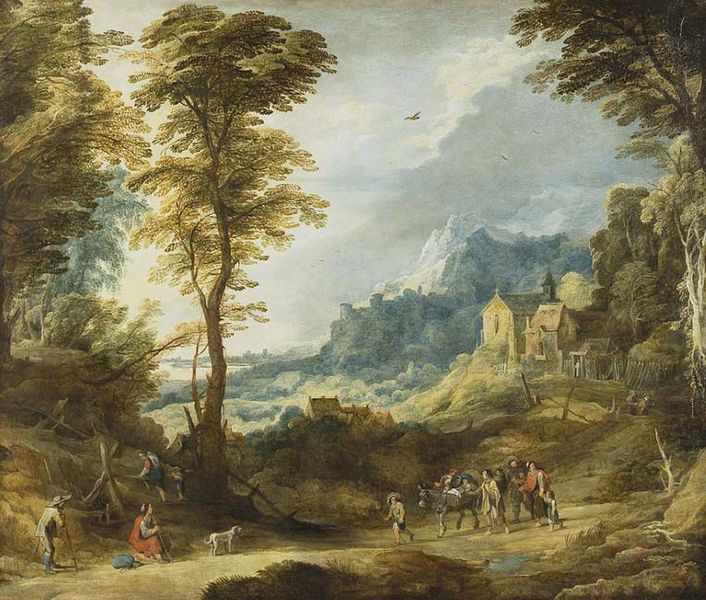
Titel: Gebirgslandschaft mit Pilgern und fahrendem Volk
Künstler: Josse de Momper
Standort: Karlsruhe
Institution: Staatliche Kunsthalle Karlsruhe
Schlagwörter: adler, baum, berg, blau, blätter, felsen, gemälde, gewitter, gruppe, himmel, mann, meer, schatten, vogel, wasser, wolken, aquarell, bäume, frauen, grün, kirchturm, landschaft, menschen, see, sitzen, stadt, äste, abend, braun, frau, grau, hell, holz, hut, licht, männer, strasse, weiss, zeichnung, ausblick, gebäude, gras, haus, hund, rot, schloss, schnee, tier, tiere, weg, wiese, wolke, zaun, gesellschaft, leute, malerei, mensch, stein, bild, öl, feld, ferne, horizont, häuser, hügel, kalt, natur, stamm, vögel, weite, busch, büsche, gebüsch, hütte, kirche, pfad, sonne, land, gewand, familie, kind, tal, wald, arbeit, bauern, esel, fliegen, genre, kinder, pferd, pferde, reiter, stock, turm, reiten, pfütze, sommer, genremalerei, italien, ort, stab, gepäck, berge, farben, fels, gebirge, gipfel, hang, zug, dorf, dächer, farbe, berglandschaft, schlucht, bauernhof, herbst, rast, arbeiter, ölgemälde, balken, junge, nazarener, bauer, flucht, tusche, burg, gemalt, türme, wandern, wurzel, alpen, bergspitze, wälder, lichtung, jesus, reise, wanderer, begegnung, kapelle, bettler, balu, lasttier, packesel, caspar david friedrich, rucksack, wanderstock, maria, auszug, gespann, reisende, hirte, hirten, hirtin, schäfer, rasten, ladschaft, wanderung, lager, schuppe, wlad, pilger, reisegruppe, hung, vogelflug, famile, pilgerer, stoc, einfriedung, stann, kinger, 1600, hind, hwald, wandervolk, wanderer esel